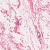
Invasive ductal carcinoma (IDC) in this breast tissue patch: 0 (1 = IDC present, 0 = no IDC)